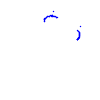
Particle: pion